Question: I have a report query in Access 2010 that lets users see the forecast of estimated shipments coming in today. A request a user had for me was that I make a form that allows them to also see forecasts for the entire week(Mon-Fri) or they can select a date and then see the forecast for that future date.
So essentially I want to make a form that users can select the day of the week or use a datepicker to pick a specific date. And then utilize vba to change the where clause of my SQL to produce a report for that day.
My assumption was to use a Listbox populated with the days of the week but for some reason I feel like I'm approaching this wrong. Any guidance or suggestions on approaching developing this.
Update**

I apologize for the image size. Like I said I want the user to select the day of the week in the listbox and then when they click to view the query it changes the where clause based on the value selected.
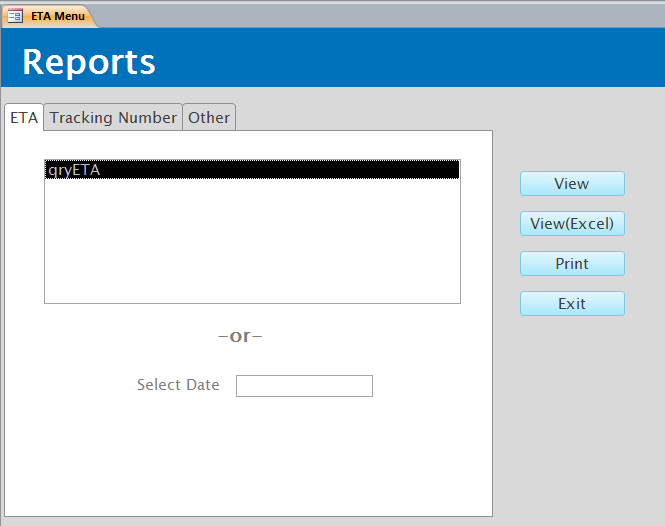
Answer: Use the DatePicker. All you need to do is have the SQL get built on-the-fly with something like this:
'''
Dim strSQL as String
Dim qd As QueryDef
strSQL = "SELECT * FROM MyTable WHERE MyDateField = '#" & Me.txtMyDate & "#'"
Set qd = CurrentDB.CreateQueryDef("MyReportQuery", strSQL)
'''
You should now have a query called MyReportQuery, which you can use as the RecordSource for your report. The good news is, you can hard-code that RecordSet name because you're going to re-create it every time it's run. Just don't forget to put some code in that checks to see if the query already exists, and if so it deletes it.
For the record, many Access MVP's actually suggest you delete an existing query by doing this:
'''
On Error Resume Next
CurrentDB.QueryDefs.Delete "MyReportQuery"
On Error GoTo 0 ' or your own error-handler
'''
If the query exists, it will be deleted. if it doesn't, the Resume Next will force the code to ignore the error and continue. You then reset the On Error to go to your own error handler. And if you don't have an error handler in your code, you're doing it wrong. :o)